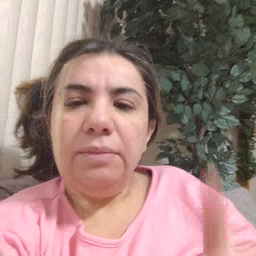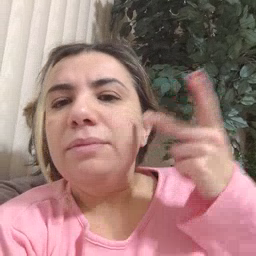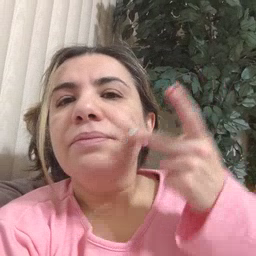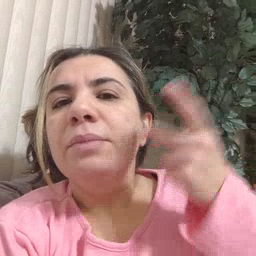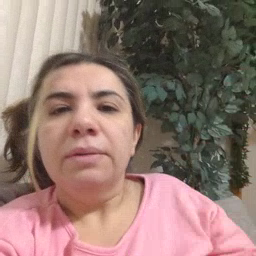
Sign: kitty